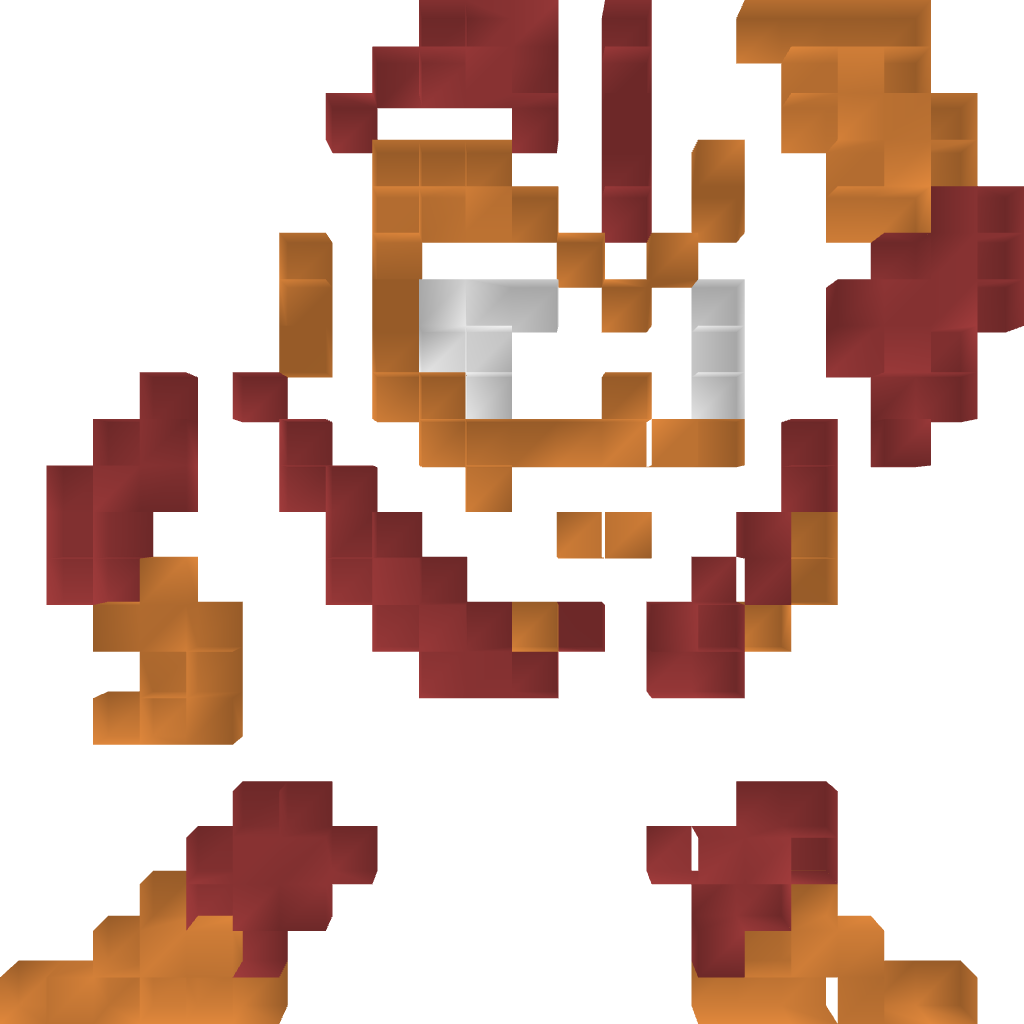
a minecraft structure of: Bombman (ErnieCIII) bad low quality